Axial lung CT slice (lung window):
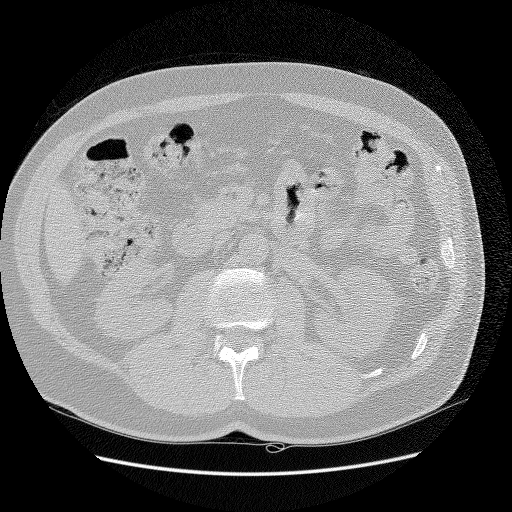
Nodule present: no